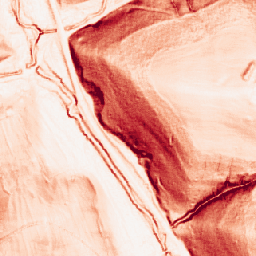
Category: morphological
Decomposition family: morphological_square
Decomposition parameters: operation: gradient
size: 3
Upsampling method: area
Upsampling parameters: scale: 8
Upsampling scale: 8